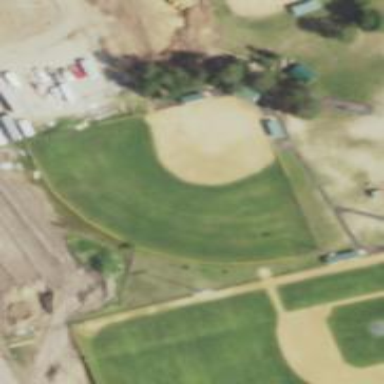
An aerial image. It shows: Baseball pitch for leisure and sports activities.